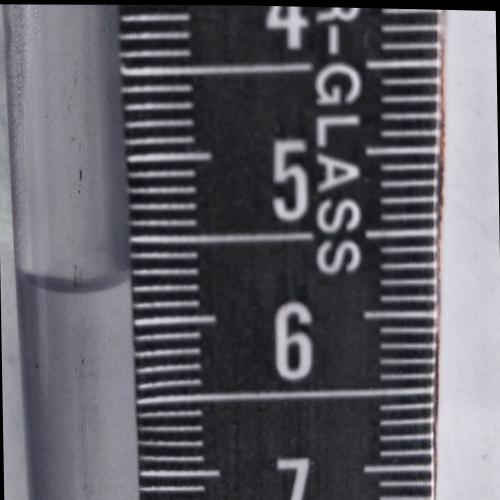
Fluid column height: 5.8 cm